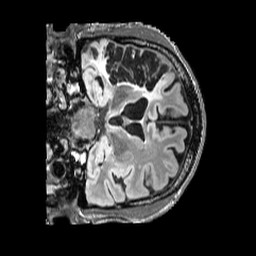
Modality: FLAIR
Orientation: coronal
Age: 56
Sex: male
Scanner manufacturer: siemens
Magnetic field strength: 3 T
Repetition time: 5 s
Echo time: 0.387 s